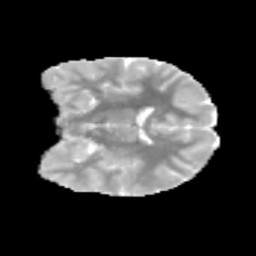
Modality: MD
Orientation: coronal
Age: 11
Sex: male
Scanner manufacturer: siemens
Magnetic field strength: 3 T
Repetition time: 3.8 s
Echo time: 0.07 s